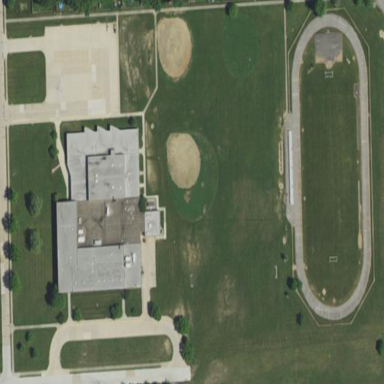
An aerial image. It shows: School.